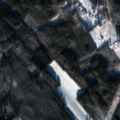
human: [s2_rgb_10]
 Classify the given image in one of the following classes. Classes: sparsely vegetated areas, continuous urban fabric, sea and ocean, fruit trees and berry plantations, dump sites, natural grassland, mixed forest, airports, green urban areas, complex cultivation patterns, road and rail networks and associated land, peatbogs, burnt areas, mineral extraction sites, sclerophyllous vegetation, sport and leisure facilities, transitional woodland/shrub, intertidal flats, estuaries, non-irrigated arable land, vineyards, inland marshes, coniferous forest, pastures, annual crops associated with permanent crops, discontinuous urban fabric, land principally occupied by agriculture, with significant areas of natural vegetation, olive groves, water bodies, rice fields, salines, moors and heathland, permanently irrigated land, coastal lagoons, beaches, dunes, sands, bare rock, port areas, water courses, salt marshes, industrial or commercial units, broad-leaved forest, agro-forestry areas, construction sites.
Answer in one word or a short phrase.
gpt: non-irrigated arable land, broad-leaved forest, coniferous forest, mixed forest, transitional woodland/shrub